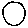
Label: circle